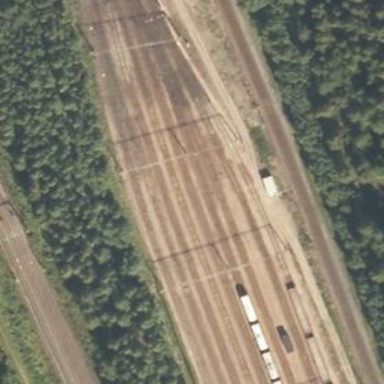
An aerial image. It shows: Railway signal.